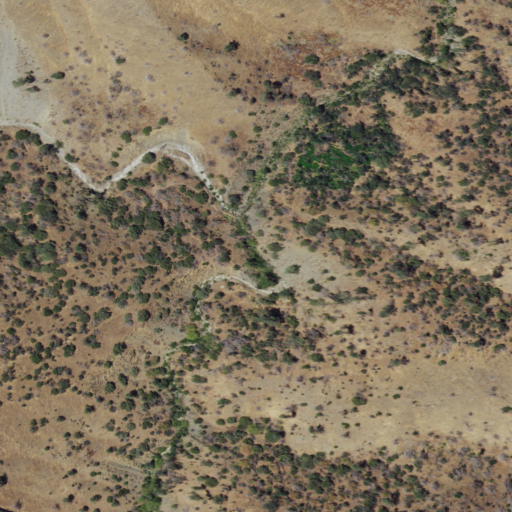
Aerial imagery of valley in California named Reedwater Canyon containing grassland and shrub